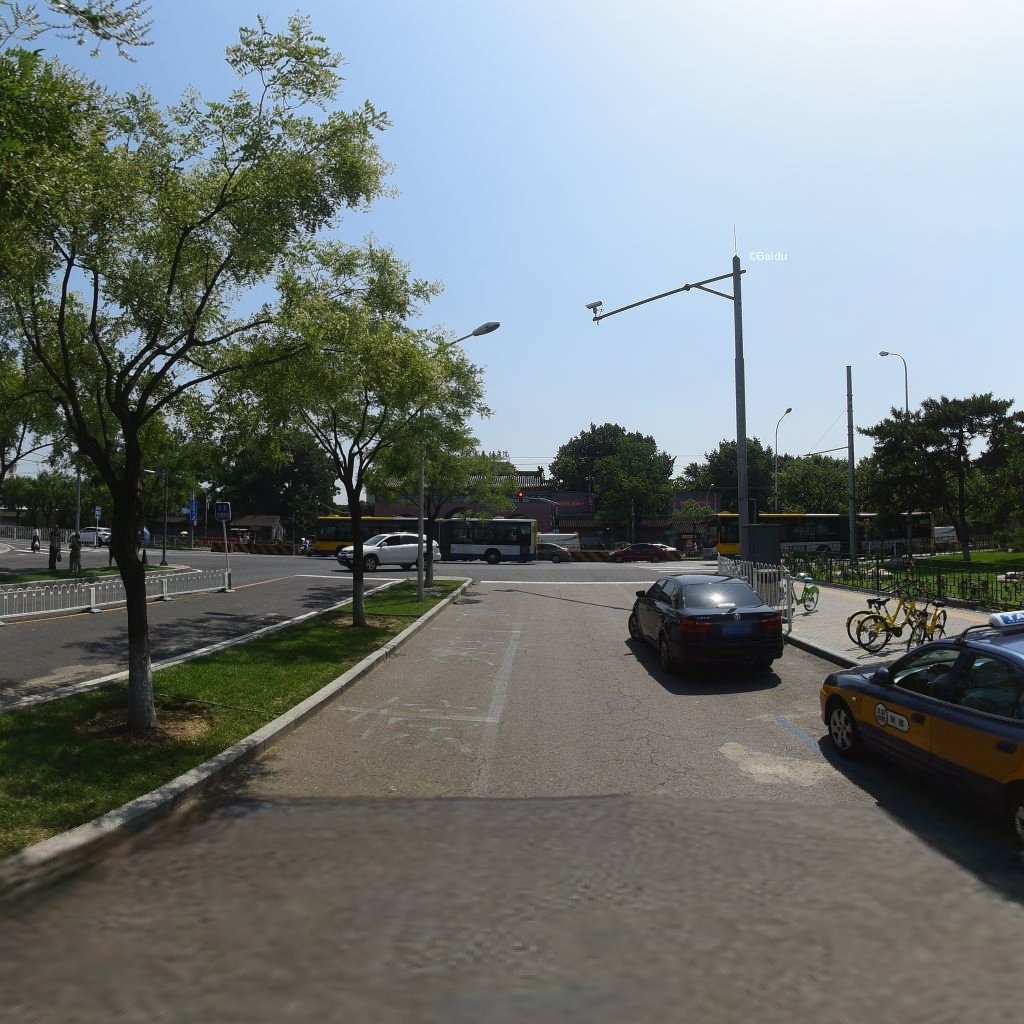
Region: Dongcheng
Road damage annotations: alligator crack